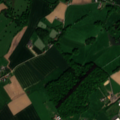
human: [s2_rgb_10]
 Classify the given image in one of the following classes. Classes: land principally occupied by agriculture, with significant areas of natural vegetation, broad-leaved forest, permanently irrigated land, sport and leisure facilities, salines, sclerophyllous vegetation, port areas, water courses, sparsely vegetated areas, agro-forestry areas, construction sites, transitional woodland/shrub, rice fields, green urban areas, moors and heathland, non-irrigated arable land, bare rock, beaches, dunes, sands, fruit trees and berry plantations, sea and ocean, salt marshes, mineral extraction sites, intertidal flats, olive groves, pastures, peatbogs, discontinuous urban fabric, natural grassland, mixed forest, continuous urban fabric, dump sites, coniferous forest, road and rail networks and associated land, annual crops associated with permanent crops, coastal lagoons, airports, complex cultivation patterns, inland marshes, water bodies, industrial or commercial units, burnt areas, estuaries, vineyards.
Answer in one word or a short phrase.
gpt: discontinuous urban fabric, non-irrigated arable land, pastures, complex cultivation patterns, land principally occupied by agriculture, with significant areas of natural vegetation, moors and heathland